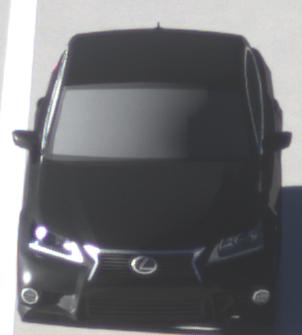
Make: Lexus
Model: GS 250
Detailed model: GS (L10)
Model produced from: 2012/06
Model produced until: 2013/12
Doors: 4
Color: black
Road condition: wet road
Daytime: sunrise or sunset
Contrast: high contrast